Interaction volume radius: 10 \u00c5
Interaction volume height: 15 \u00c5
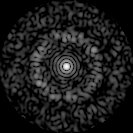
Disorder parameter: 0.8274